Question: I would like the box containing my map to have a 100% height so that it fits all screens.
For the moment the box does not reach the bottom and does not adapt when I reduce the window
'''
dashboardBody(
tabItems(
#--------- ELEMENTS TAB "carte" --------#
tabItem(tabName ="carte",
fluidRow(
box(
width = 3,
title = "Settings",
status = "primary",
solidHeader = TRUE,
collapsible = TRUE,
useShinyalert(),br(),
fileInput(inputId = "zip", label = "Upload your file (.zip) :", multiple = FALSE, accept = c('.zip')),
checkboxGroupInput(inputId ="indice", label ="Choose a spectral index (multiple choice possible) :", choices = c("NDVI", "NDWIGAO", "NDWIMCF", "MNDWI")),br(),
dateRangeInput(inputId ="dates", label = "Select the date range :", start = "", end = ""), br(),
textInput(inputId = "mail", label = "Enter your email address :"), br(),br(),
useShinyjs(),
extendShinyjs(text = jsResetCode),
div(style = "display:inline-block", actionButton("reset_button", "Refresh", icon("refresh", lib ="glyphicon"))),
div(style = "display:inline-block", actionButton("send", "Send now !", icon("send", lib = "glyphicon"), style = "background-color : #000000 ; color : #fff ; border-color : #717878"))
),
box(
width = 9,
title = "Map",
status = "primary",
solidHeader = TRUE,
collapsible = FALSE,
height = "100%",
leafletOutput(outputId = "map", width="100%", height = 940)
)
)
),
'''

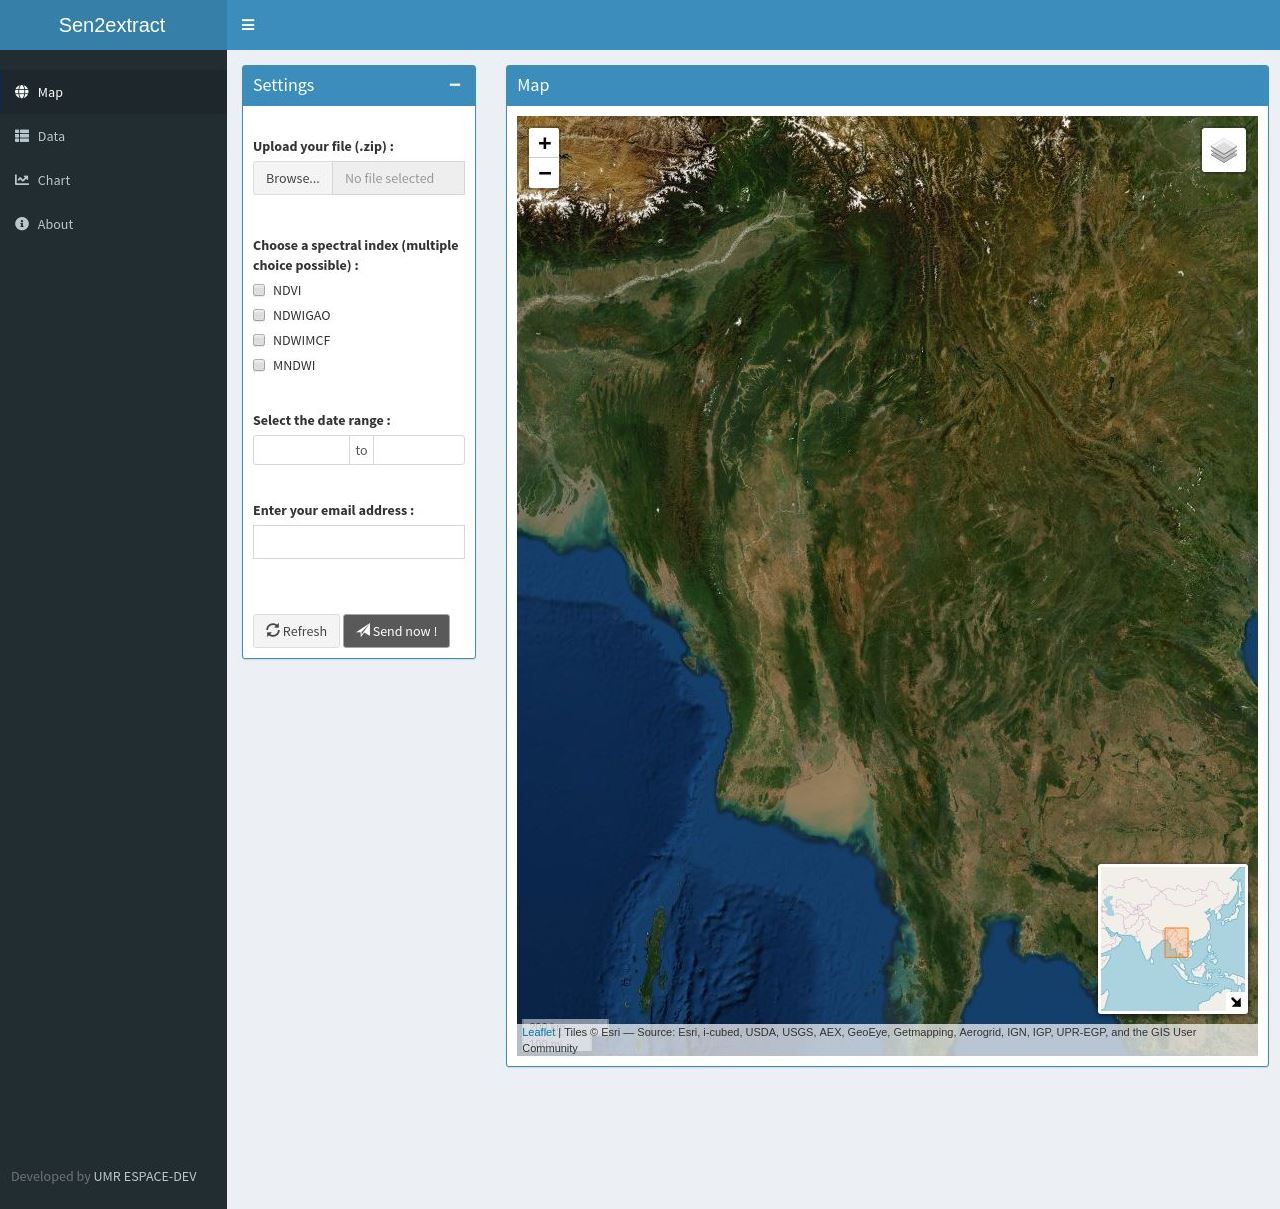
Answer: Unfortunately 'height: 100%' will not work with 'box' in 'shinydashboard'. It is only possible via JavaScript according to this <URL>, because the layout sizes are initiated via JavaScript.
# Solution
### Calculate the actual window height
This consists of two parts:
- -
The code sets the height of the 'box' to 'window height - header height - 30px (top and bottom margins)'.
e.g: If the window height is 960px, the dashboardHeader is 50px, then the height of the output element will be '960 - 50 - 30 = 880px'.
'''
tags$head(tags$script('
// Define function to set height of "map" and "map_container"
setHeight = function() {
var window_height = $(window).height();
var header_height = $(".main-header").height();
var boxHeight = window_height - header_height - 30;
$("#map_container").height(boxHeight);
$("#map").height(boxHeight - 20);
};
// Set input$box_height when the connection is established
$(document).on("shiny:connected", function(event) {
setHeight();
});
// Refresh the box height on every window resize event
$(window).on("resize", function(){
setHeight();
});
'''
### Modify the UI
On the UI side, give an id or class to the box, so you can set it with the JS code. i.e: I set the id of the box to '"map_container"'.
'''
box(id = "map_container",
leafletOutput("map")
)
'''
### Full code
Using the basic 'shinydashboard' example
'''
library(shiny)
library(shinydashboard)
library(leaflet)
ui <- dashboardPage(
dashboardHeader(title = "Basic dashboard"),
dashboardSidebar(),
dashboardBody(
tags$head(tags$script('
// Define function to set height of "map" and "map_container"
setHeight = function() {
var window_height = $(window).height();
var header_height = $(".main-header").height();
var boxHeight = window_height - header_height - 30;
$("#map_container").height(boxHeight);
$("#map").height(boxHeight - 20);
};
// Set input$box_height when the connection is established
$(document).on("shiny:connected", function(event) {
setHeight();
});
// Refresh the box height on every window resize event
$(window).on("resize", function(){
setHeight();
});
')),
# Boxes need to be put in a row (or column)
fluidRow(
box(id = "map_container",
leafletOutput("map")
),
box(
title = "Controls",
sliderInput("slider", "Number of observations:", 1, 100, 50)
)
)
)
)
server <- function(input, output) {
set.seed(122)
histdata <- rnorm(500)
output$map <- renderLeaflet( {
leaflet() %>%
addProviderTiles(providers$Stamen.TonerLite,
options = providerTileOptions(noWrap = TRUE)
) %>%
addMarkers(data = cbind(rnorm(40) * 2 + 13, rnorm(40) + 48))
})
}
shinyApp(ui, server)
'''